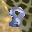
Label: 8